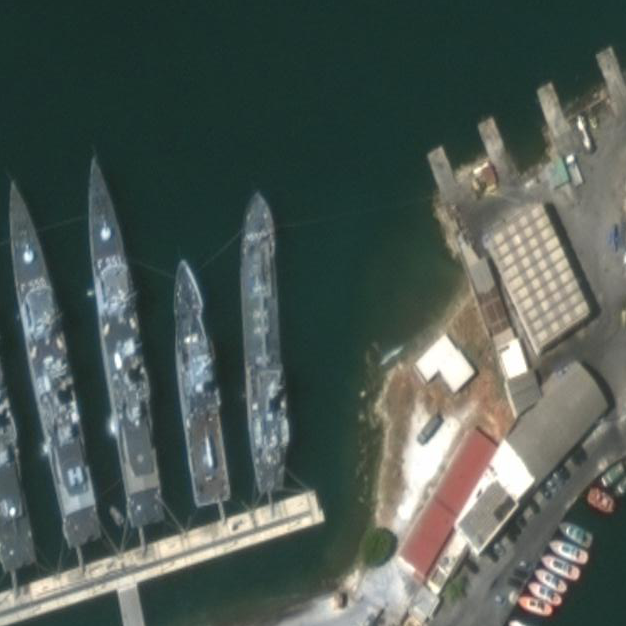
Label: destroyer